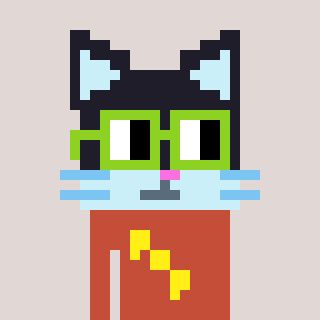
a pixel art character with square light green glasses, a cat-shaped head and a rust-colored body on a warm background